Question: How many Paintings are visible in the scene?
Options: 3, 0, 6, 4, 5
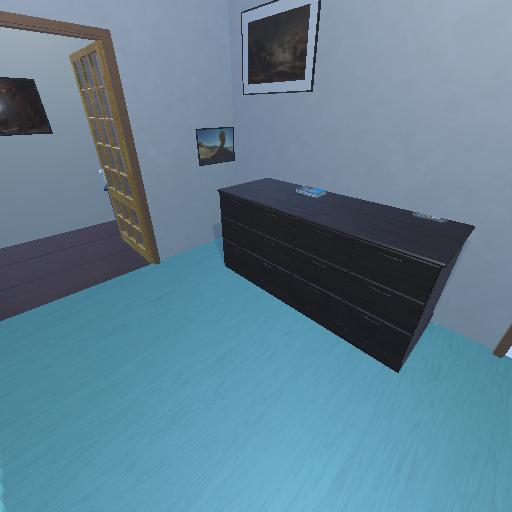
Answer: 3